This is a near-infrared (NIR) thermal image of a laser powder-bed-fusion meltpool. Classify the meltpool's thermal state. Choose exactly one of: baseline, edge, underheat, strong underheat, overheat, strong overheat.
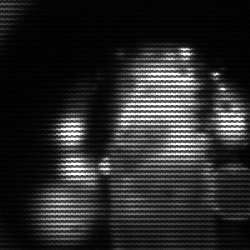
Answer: strong underheat